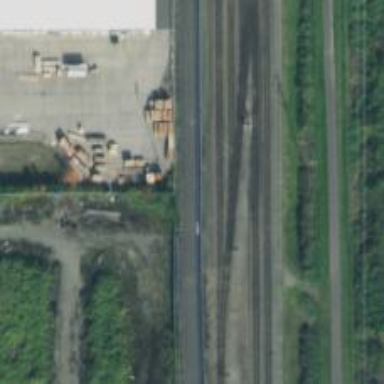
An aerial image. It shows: Railway yard in service.